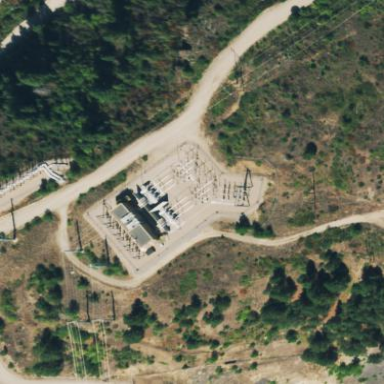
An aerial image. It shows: Power substation.